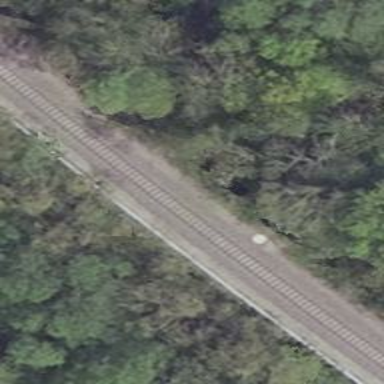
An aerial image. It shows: Railway signal.